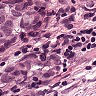
Metastatic tissue present: yes